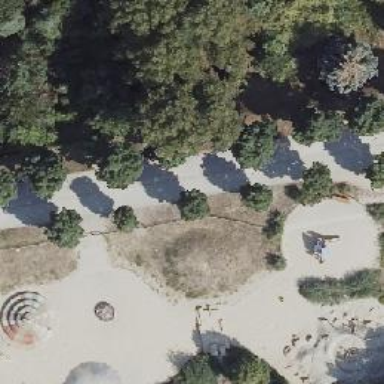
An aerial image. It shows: Deciduous broadleaved tree in park.